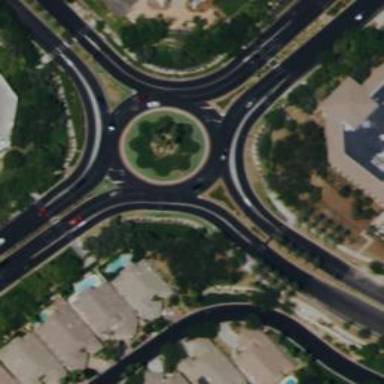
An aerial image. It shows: Secondary road with asphalt surface leading to roundabout.